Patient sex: M
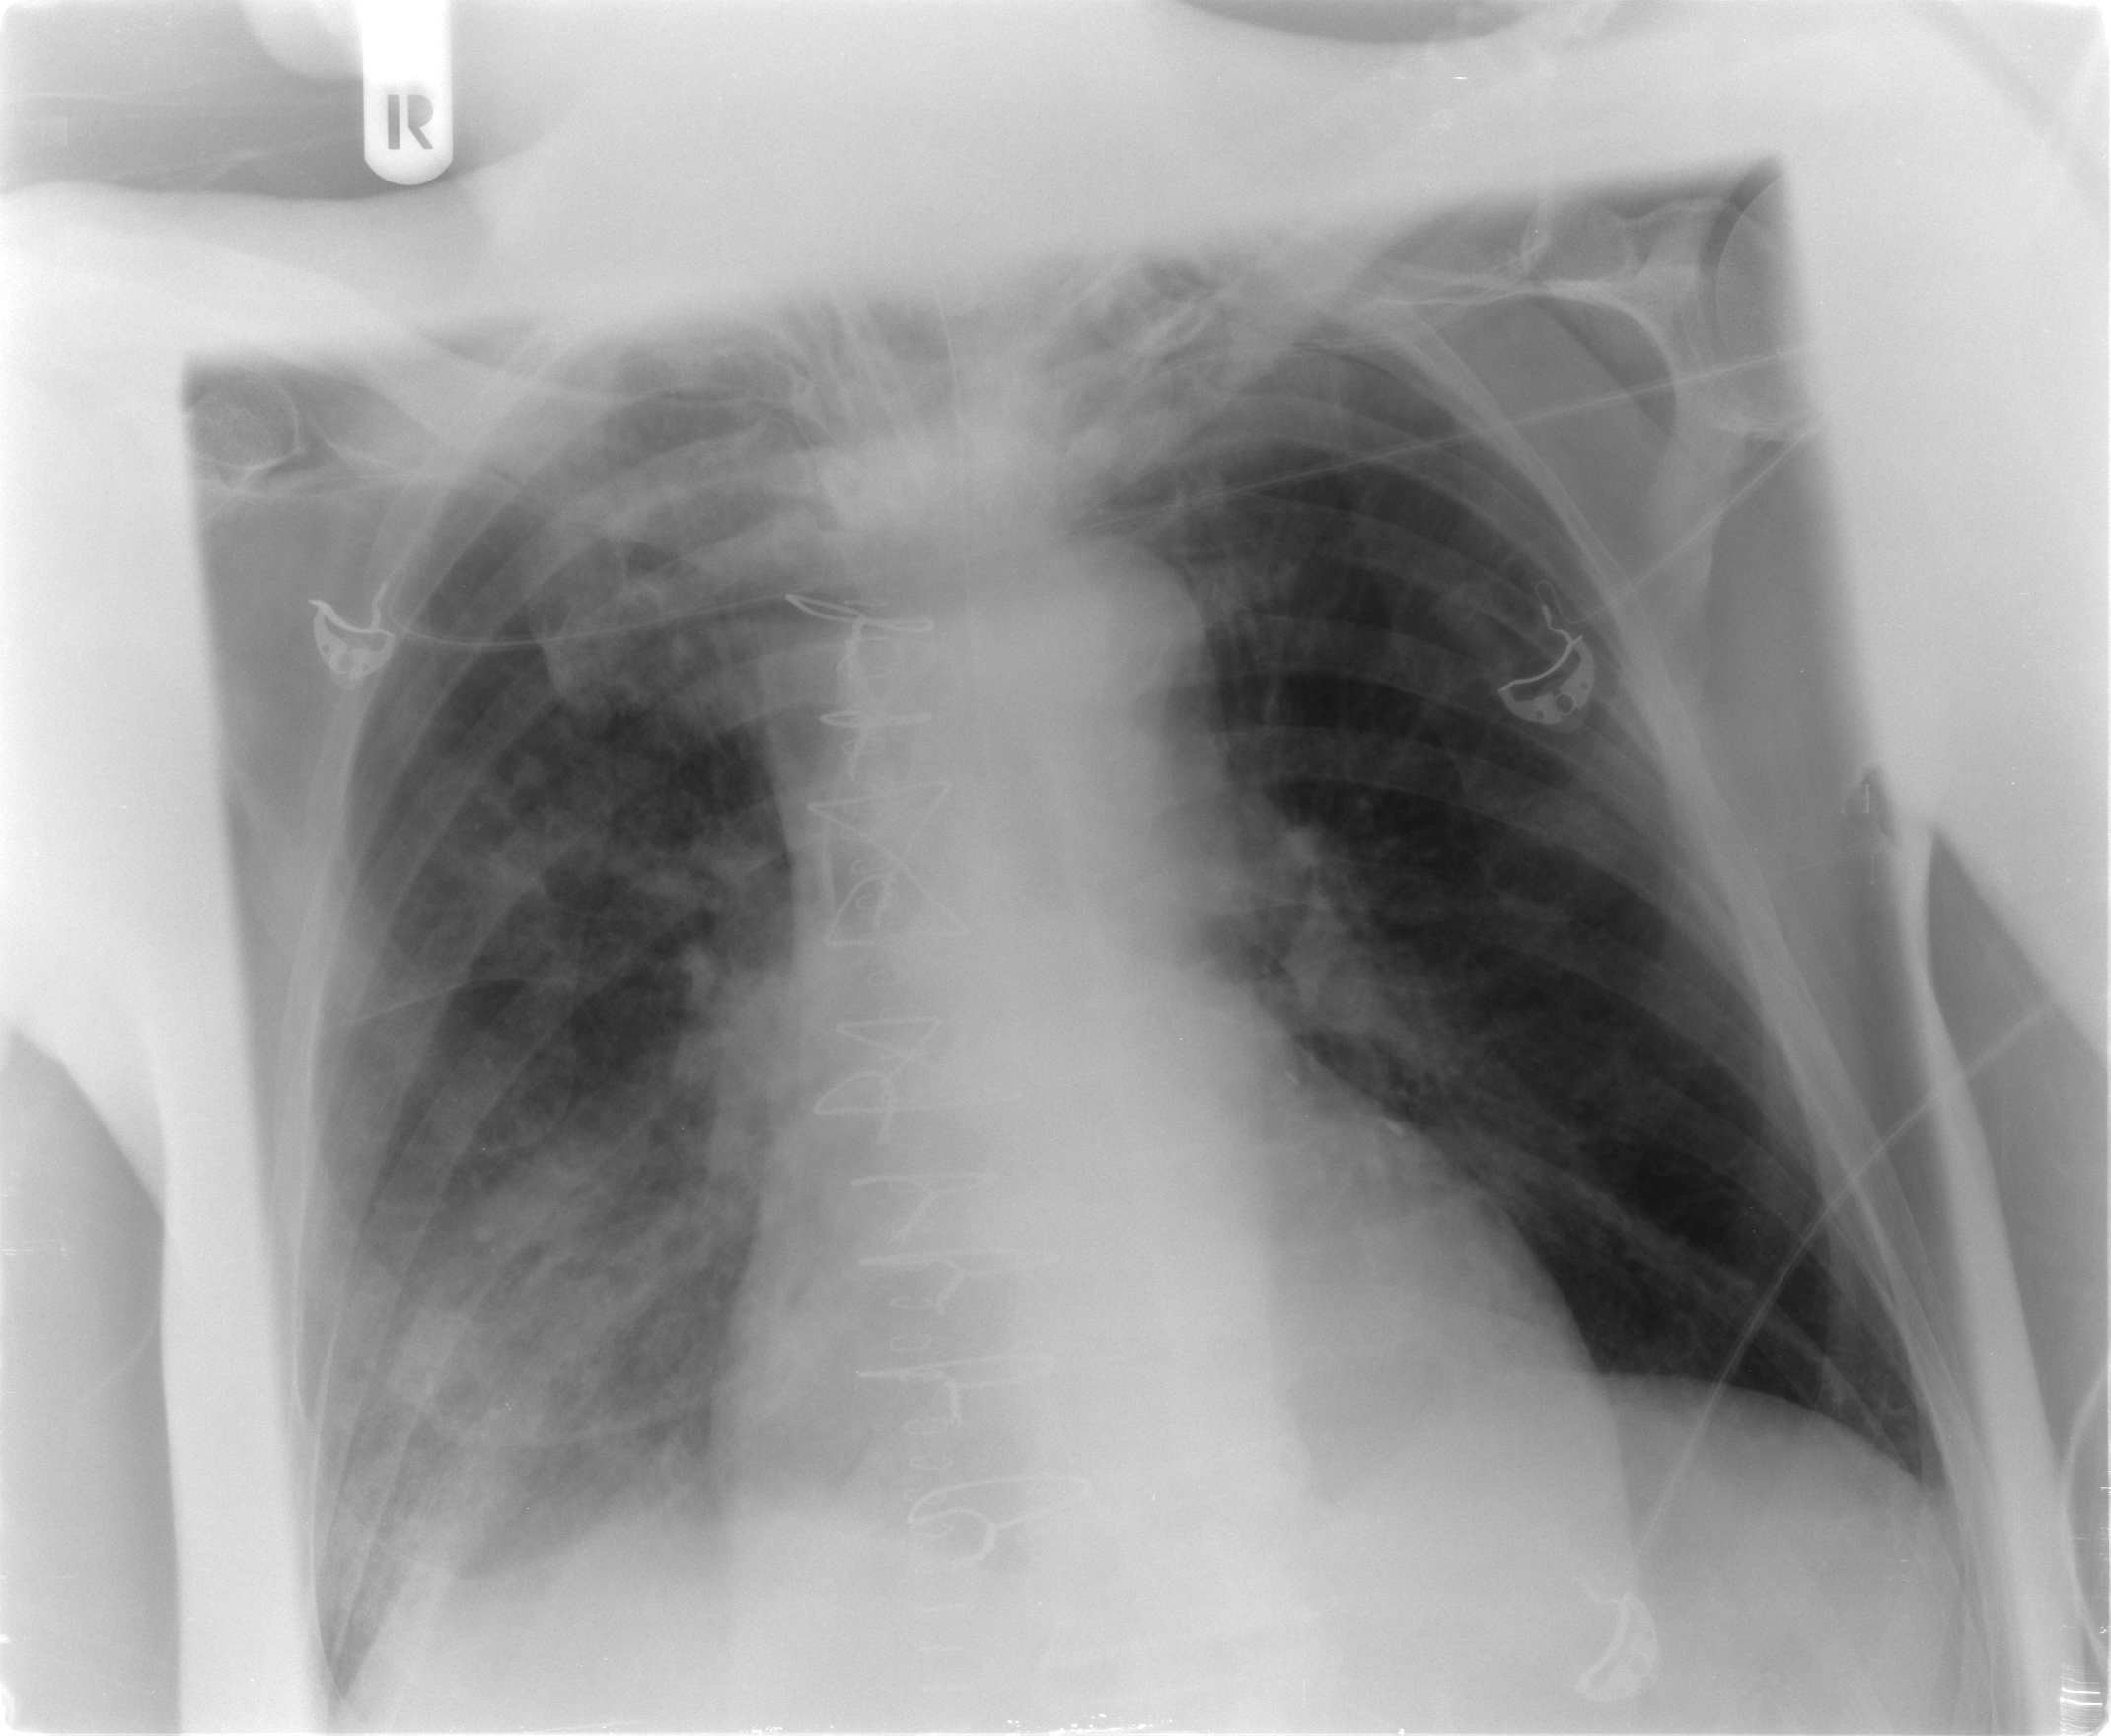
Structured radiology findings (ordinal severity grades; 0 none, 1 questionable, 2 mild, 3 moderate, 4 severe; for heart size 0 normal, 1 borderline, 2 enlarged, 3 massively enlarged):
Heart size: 2
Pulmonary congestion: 0
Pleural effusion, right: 1
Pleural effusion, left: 0
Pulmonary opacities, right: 3
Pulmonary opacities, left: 0
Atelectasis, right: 2
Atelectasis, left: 0